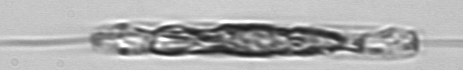
Label: Ditylum_brightwellii